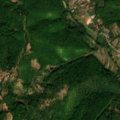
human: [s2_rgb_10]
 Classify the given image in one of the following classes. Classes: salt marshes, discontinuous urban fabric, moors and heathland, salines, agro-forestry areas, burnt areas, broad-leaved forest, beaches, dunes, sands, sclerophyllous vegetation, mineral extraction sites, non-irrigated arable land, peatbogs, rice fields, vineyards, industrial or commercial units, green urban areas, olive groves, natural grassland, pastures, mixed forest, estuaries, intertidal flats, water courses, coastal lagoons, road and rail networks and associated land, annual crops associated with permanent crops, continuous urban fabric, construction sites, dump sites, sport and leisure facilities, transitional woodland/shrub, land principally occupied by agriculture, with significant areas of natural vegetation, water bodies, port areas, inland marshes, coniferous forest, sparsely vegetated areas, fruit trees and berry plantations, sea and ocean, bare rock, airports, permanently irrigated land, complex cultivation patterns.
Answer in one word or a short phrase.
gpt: land principally occupied by agriculture, with significant areas of natural vegetation, broad-leaved forest